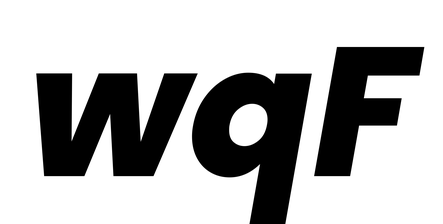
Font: Poppins-ExtraBoldItalic